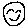
Label: smiley face